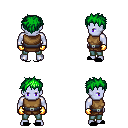
a pixel art fantasy rpg character, male body template, dark elf, purple skin, leather chest armor, teal pants, green bedhead hairstyle, gold gloves, black slippers, four views (front, back, left, right), 2x2 character sprite sheet, small pixel art, hard edges, no anti-aliasing